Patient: sex M, age 69
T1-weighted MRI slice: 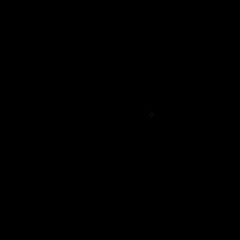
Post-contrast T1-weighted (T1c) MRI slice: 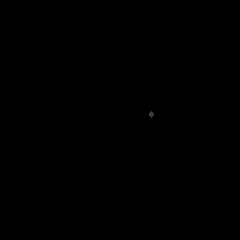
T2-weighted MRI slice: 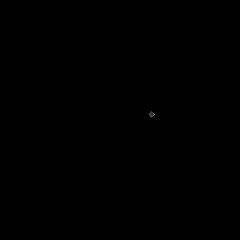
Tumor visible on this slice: no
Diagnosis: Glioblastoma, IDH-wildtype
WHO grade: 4